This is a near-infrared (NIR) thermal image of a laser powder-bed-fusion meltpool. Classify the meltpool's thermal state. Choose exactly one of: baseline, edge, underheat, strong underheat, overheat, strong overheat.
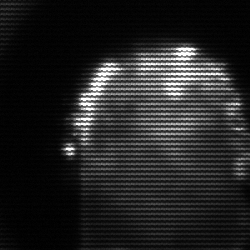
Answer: baseline